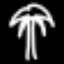
Label: palm tree